Question: What is the result of this measurement?
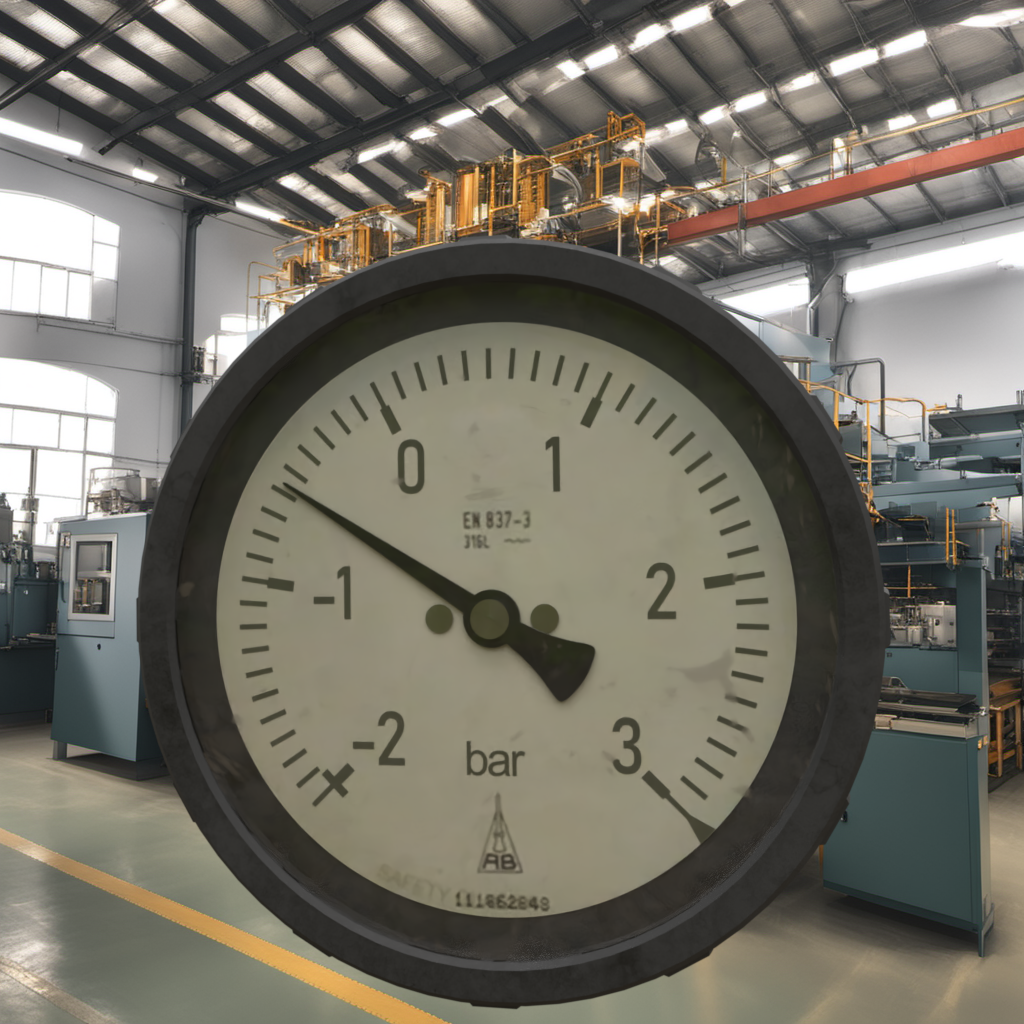
Answer: The result is -0.59
Question: What is the range of the measurement shown in the image?
Answer: The range is from -2 to 3
Question: What is the minimum and maximum reading range of this measurement?
Answer: The minimum value is -2 and the maximum value is 3